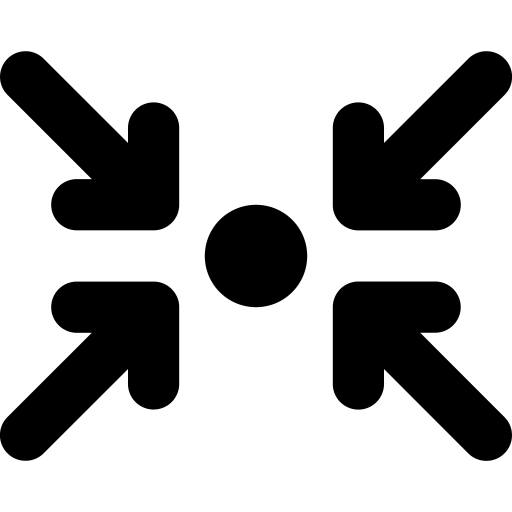
Tags: icon, FontAwesome, fa-icon, solid, arrows, to, circle